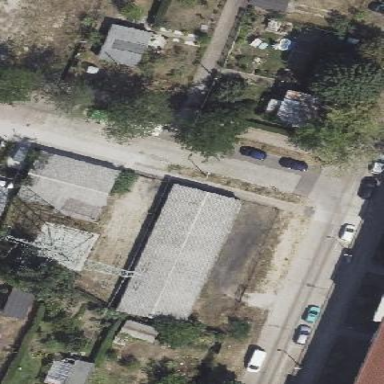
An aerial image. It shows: Group of garages.